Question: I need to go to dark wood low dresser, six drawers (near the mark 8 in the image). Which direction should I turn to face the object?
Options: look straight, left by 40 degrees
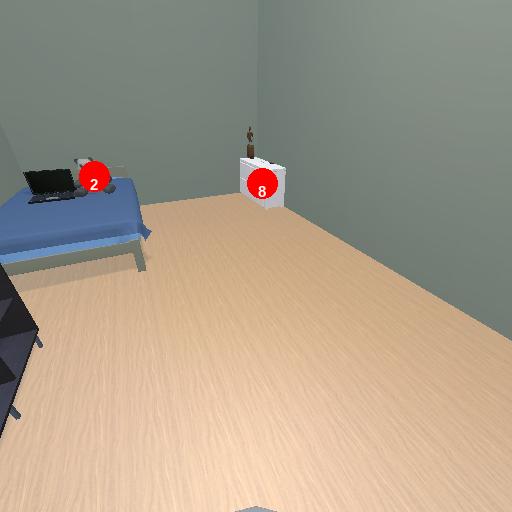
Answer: look straight